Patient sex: M
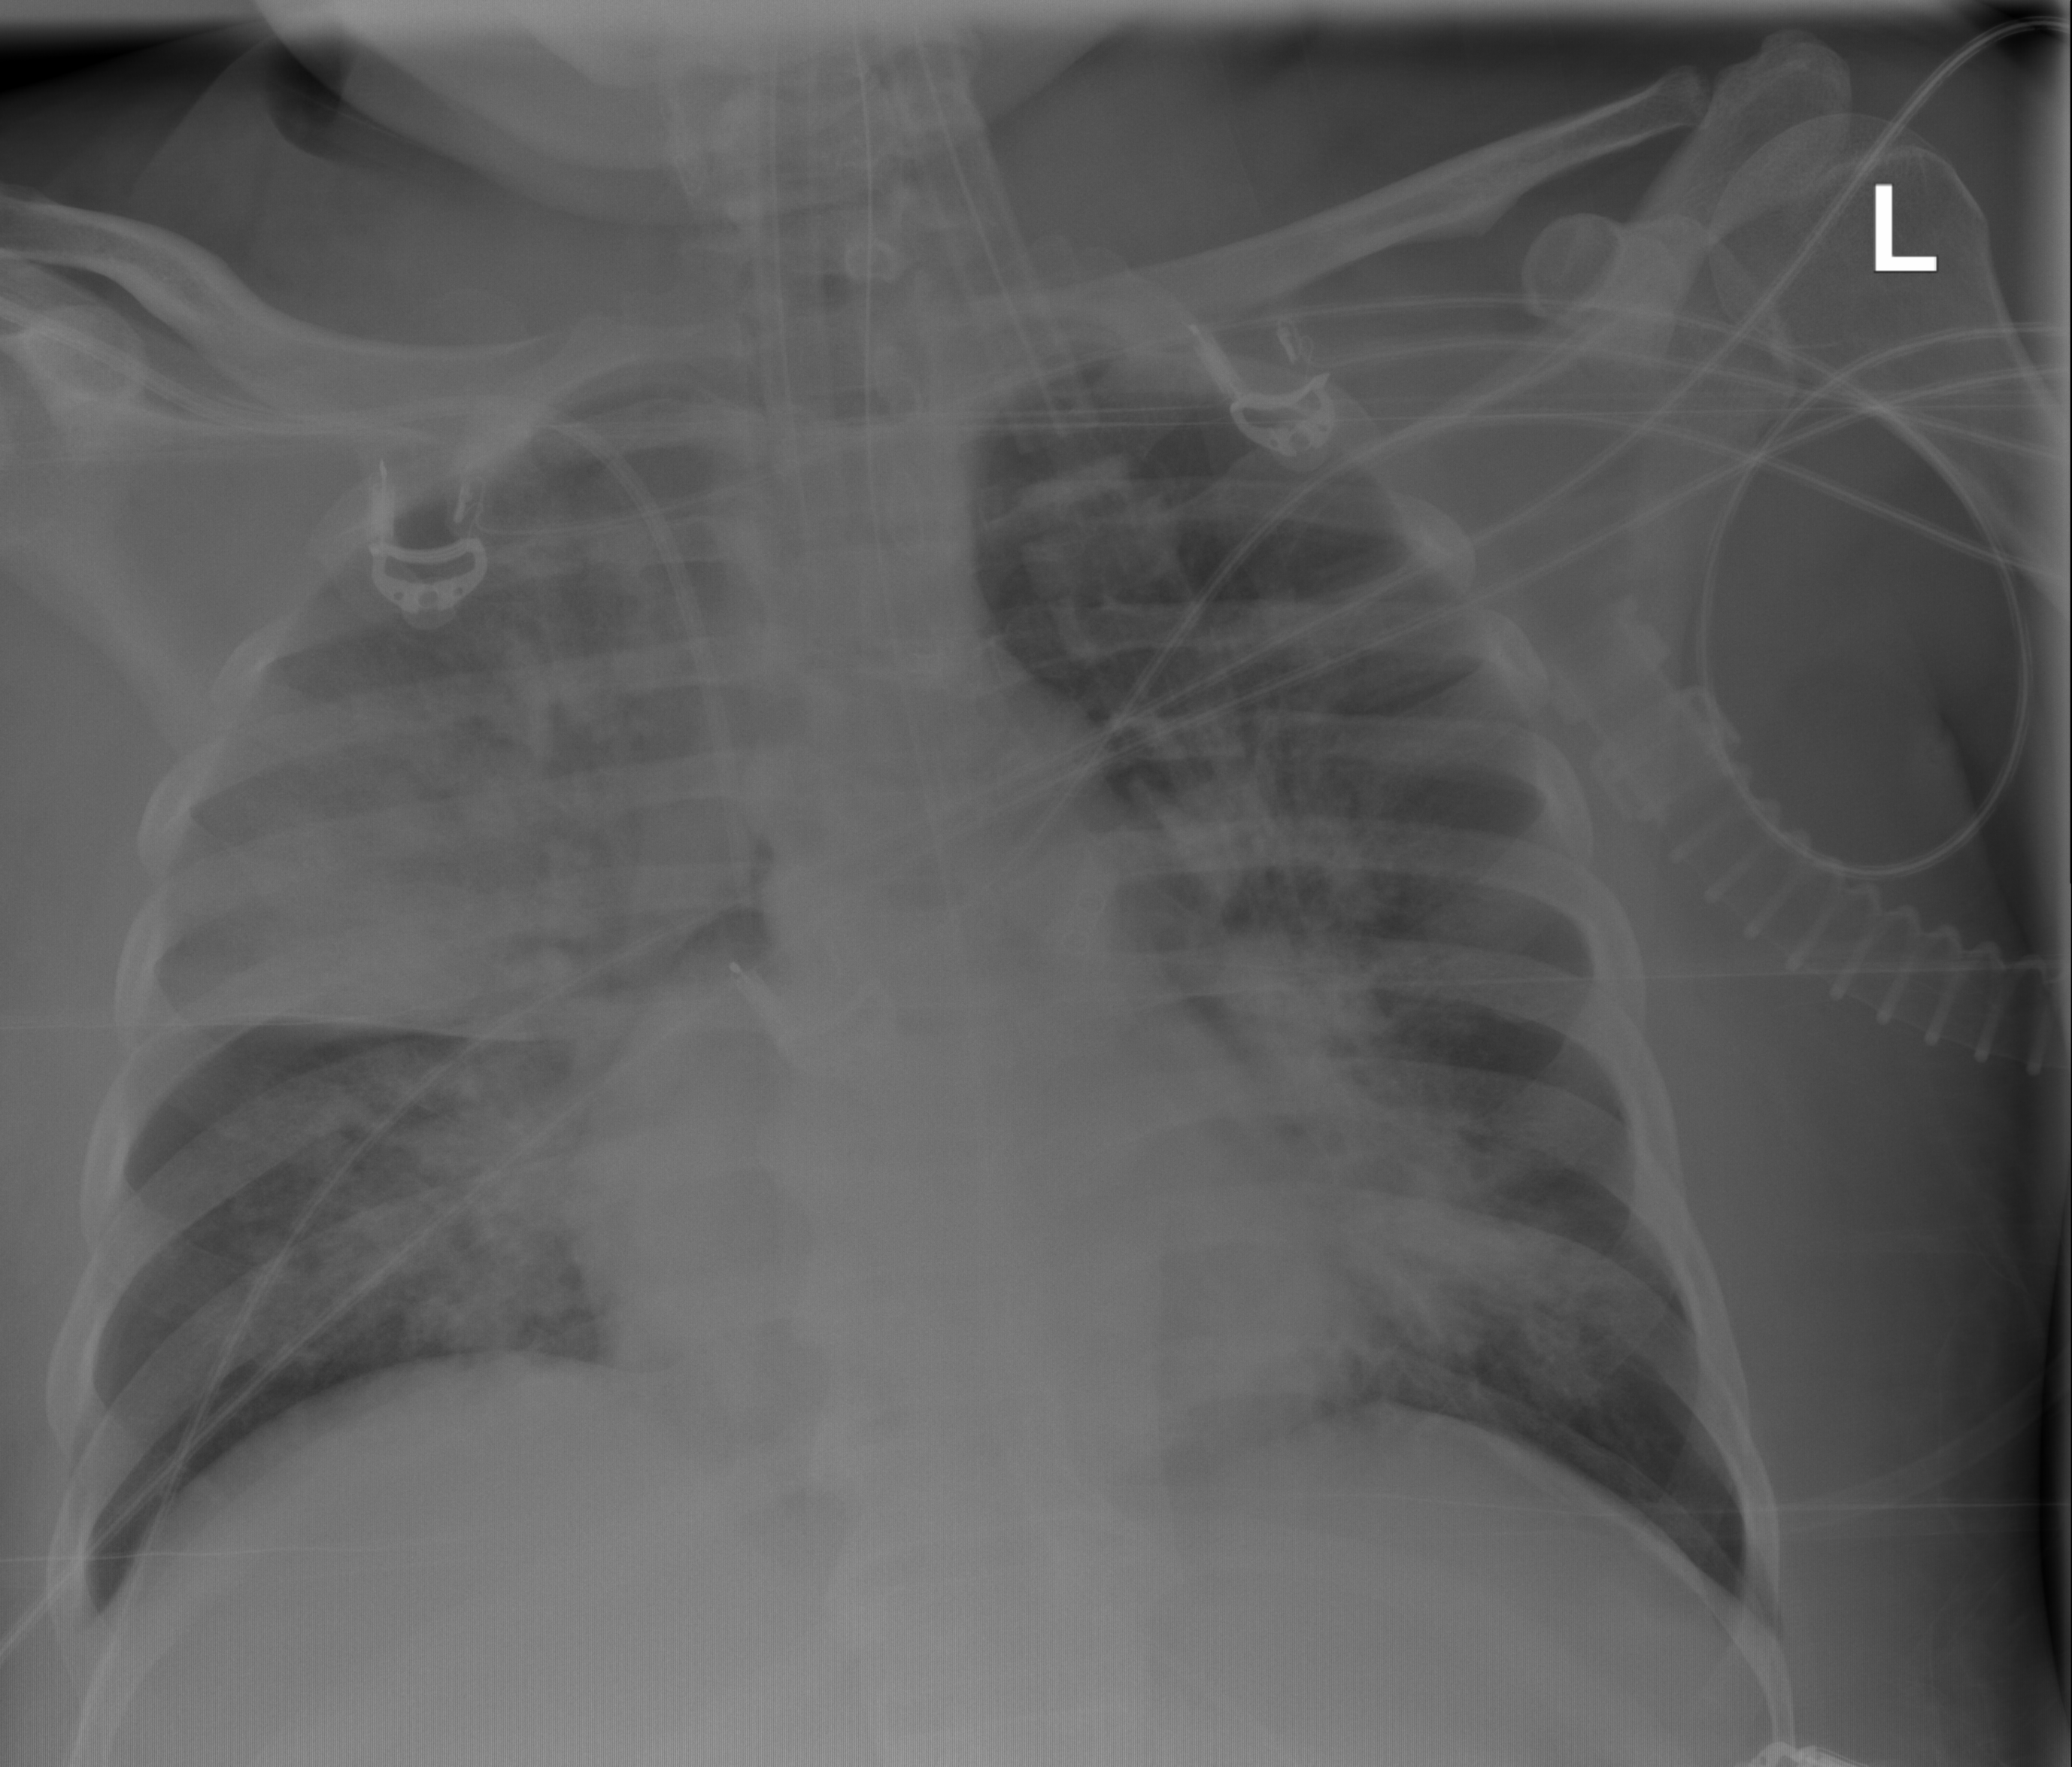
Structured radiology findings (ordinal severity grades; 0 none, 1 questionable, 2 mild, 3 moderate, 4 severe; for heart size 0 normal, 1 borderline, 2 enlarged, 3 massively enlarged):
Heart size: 0
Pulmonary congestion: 4
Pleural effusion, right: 0
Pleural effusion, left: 2
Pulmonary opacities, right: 3
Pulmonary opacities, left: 3
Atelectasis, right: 0
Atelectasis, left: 0